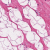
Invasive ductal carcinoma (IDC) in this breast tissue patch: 0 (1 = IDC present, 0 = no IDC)